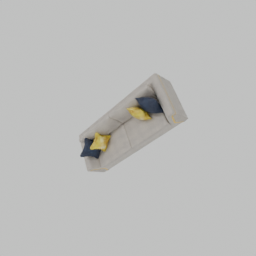
Label: furniture